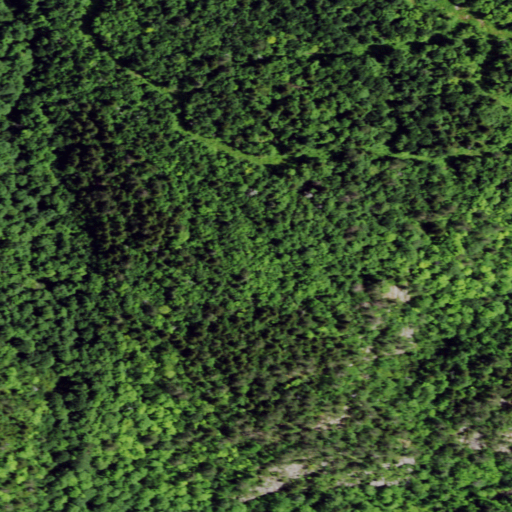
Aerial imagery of mountain in New York named McGuire Mountain containing deciduous forest, mixed forest, and evergreen forest